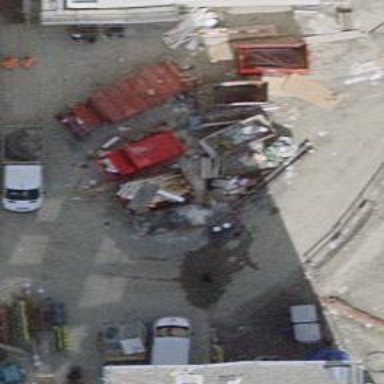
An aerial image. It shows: Trash waste.